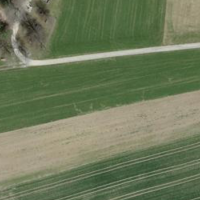
EUNIS habitat code: 52
Species observed at this site:
Acronicta rumicis
Aesculus hippocastanum